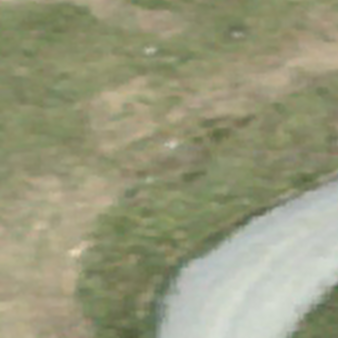
Label: other